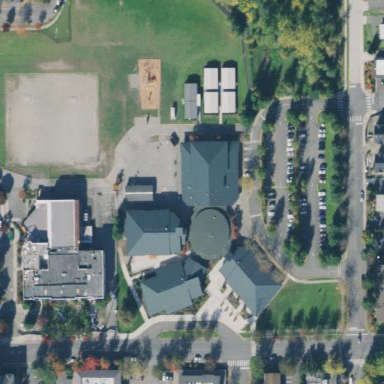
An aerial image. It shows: School.